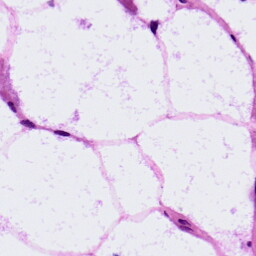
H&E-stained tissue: LymphNode